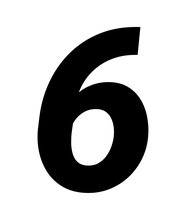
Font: Roboto-Italic_ExtraBold_Italic